Field crop: maize
Growth stage: 1
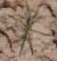
Species: salsola